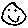
Label: smiley face